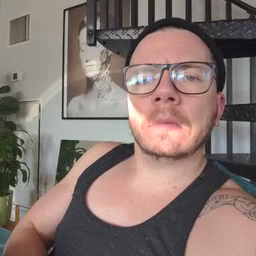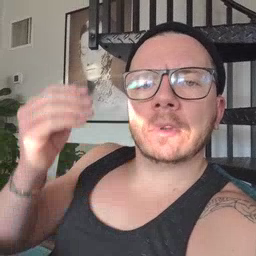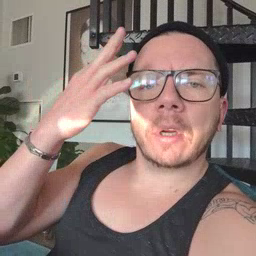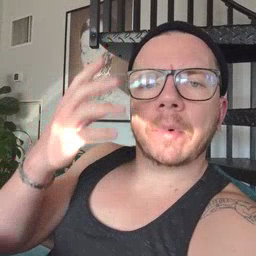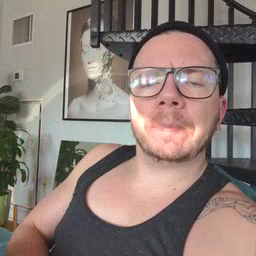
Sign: shower